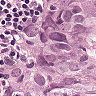
Metastatic tissue present: yes